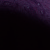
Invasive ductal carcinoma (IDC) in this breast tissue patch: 0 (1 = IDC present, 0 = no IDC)